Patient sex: M
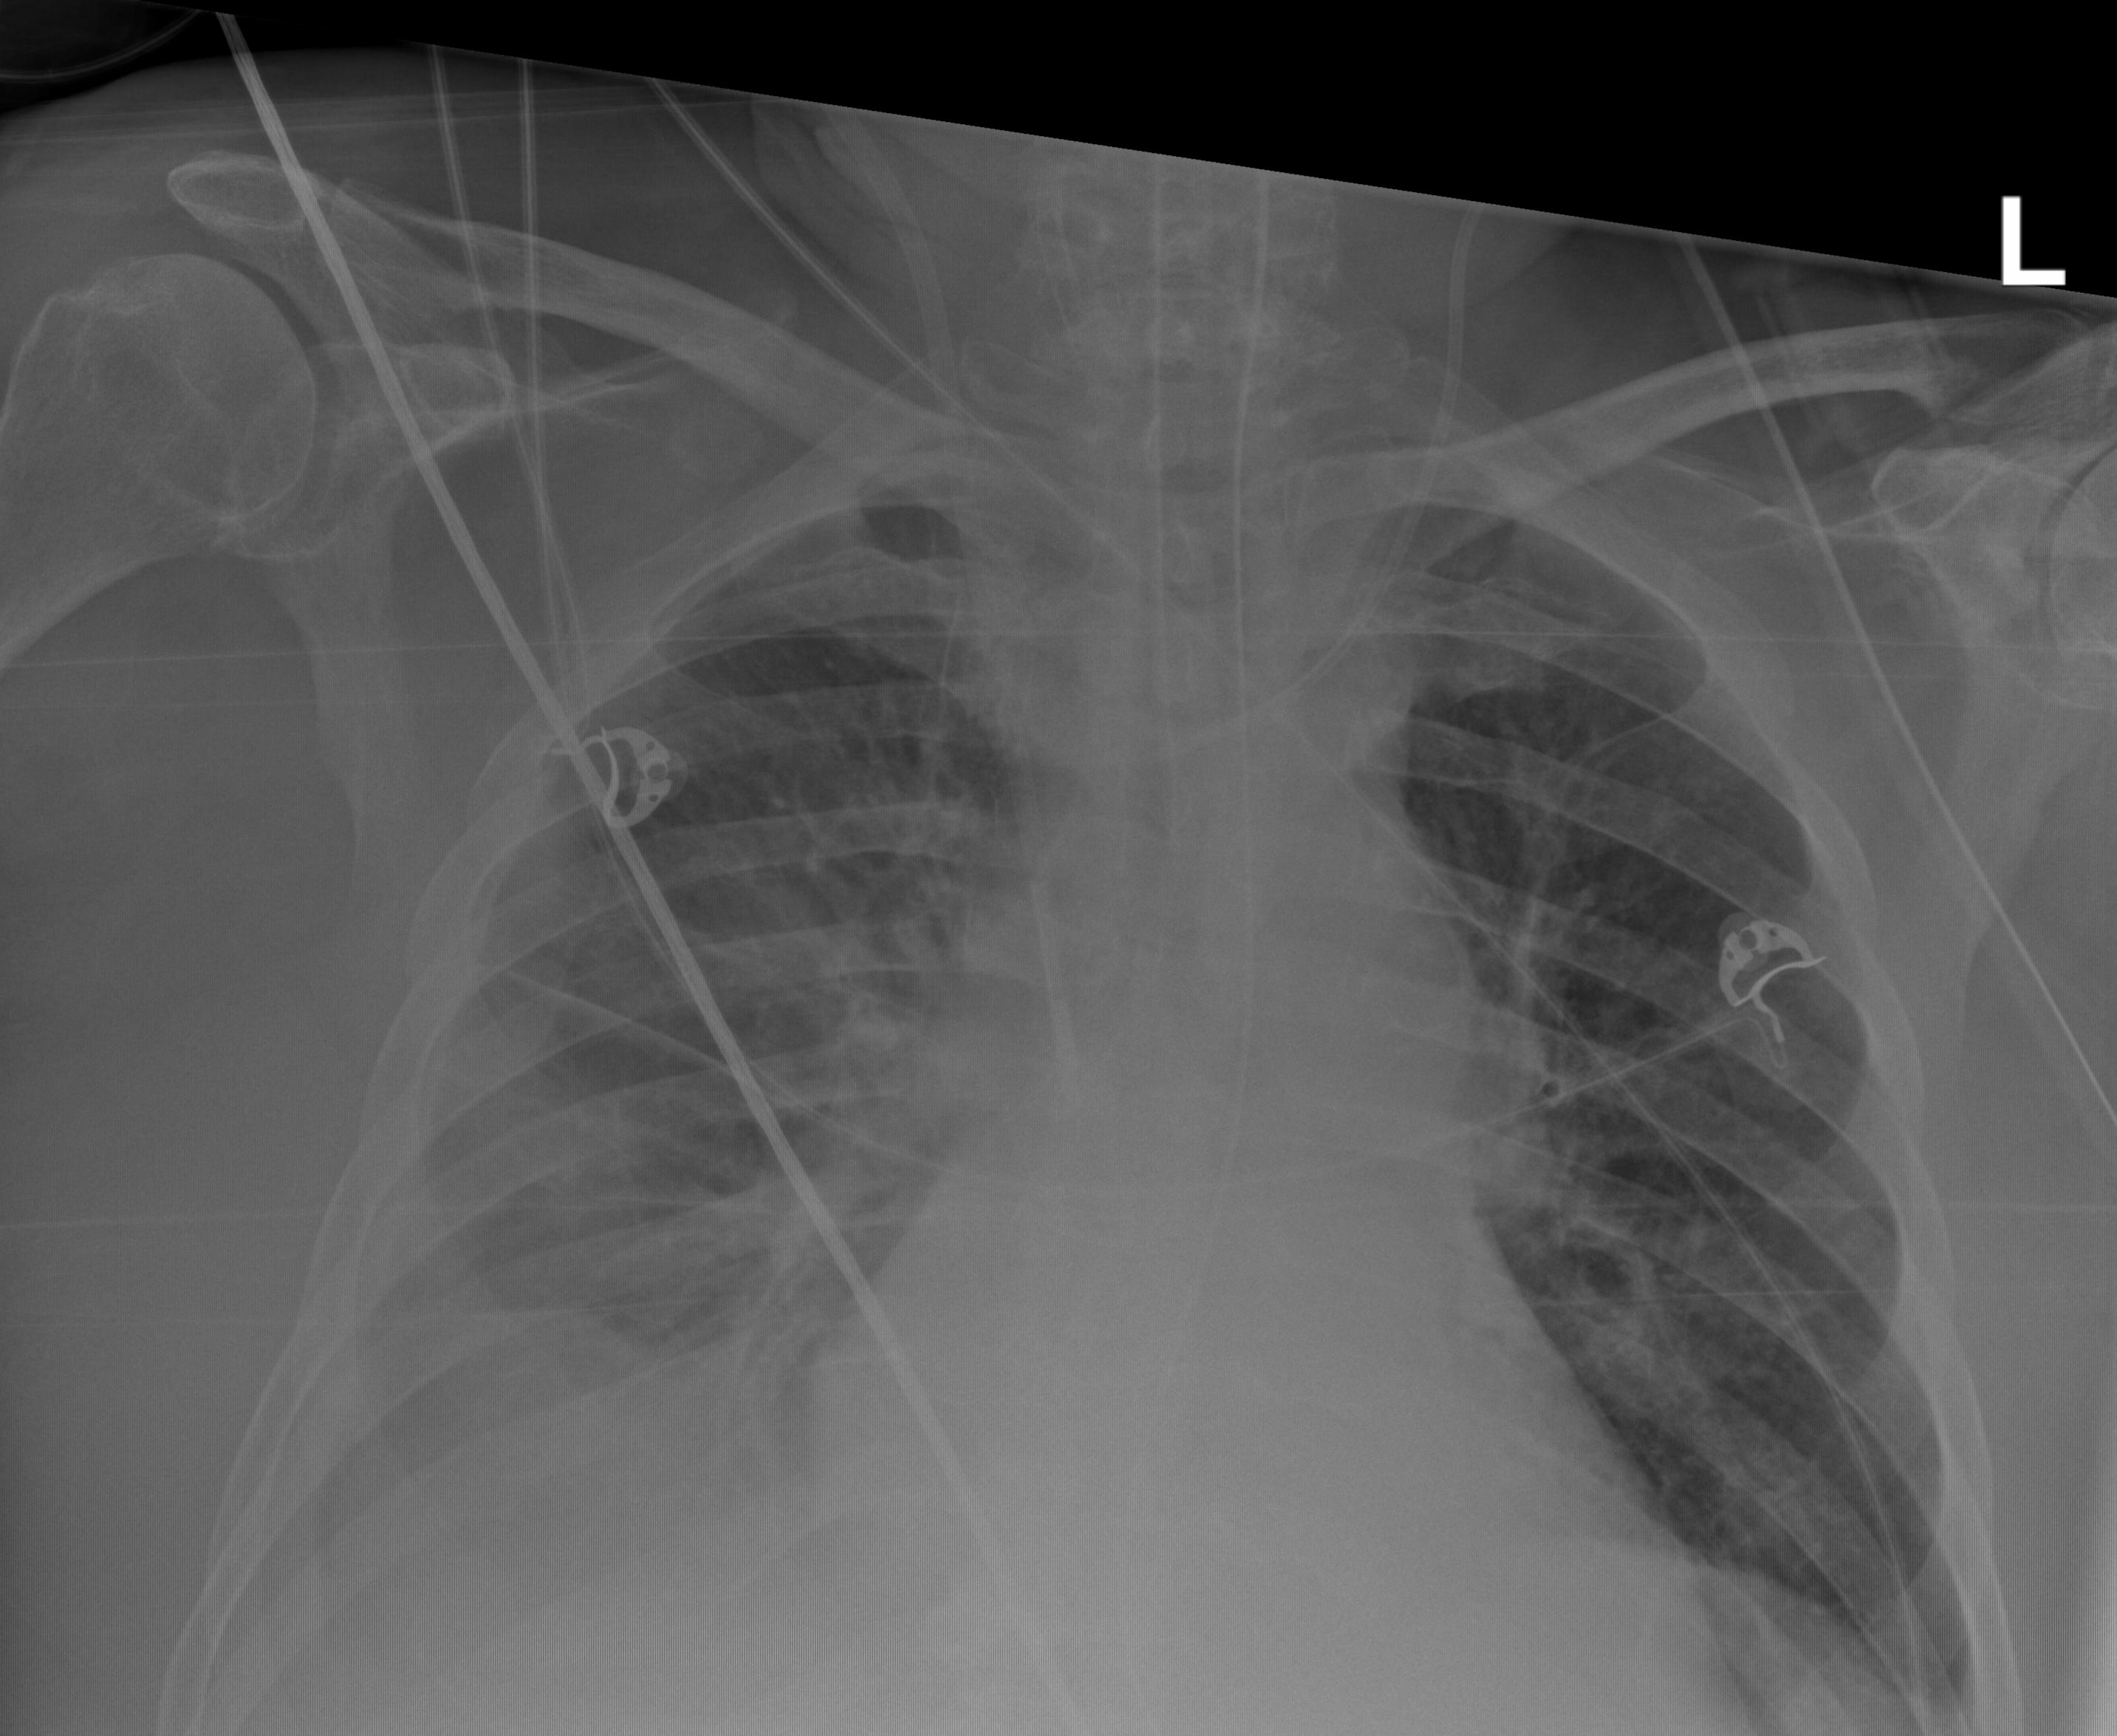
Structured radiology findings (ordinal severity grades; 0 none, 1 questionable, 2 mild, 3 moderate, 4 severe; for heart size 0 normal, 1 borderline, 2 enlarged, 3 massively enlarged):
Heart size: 2
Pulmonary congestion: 2
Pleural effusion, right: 2
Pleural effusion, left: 0
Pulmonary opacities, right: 2
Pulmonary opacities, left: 0
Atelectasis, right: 2
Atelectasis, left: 2